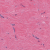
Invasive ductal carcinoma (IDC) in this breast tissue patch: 0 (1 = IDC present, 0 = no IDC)